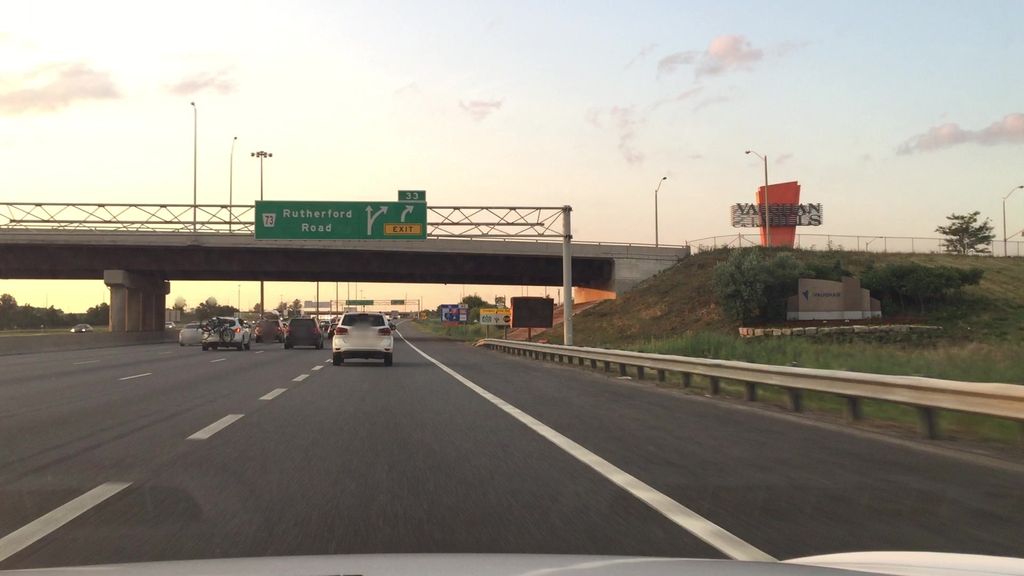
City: toronto